Field crop: tomato
Growth stage: 2
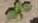
Species: solanum